Field crop: maize
Growth stage: 1
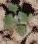
Species: chenopodium